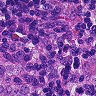
Metastatic tissue present: yes